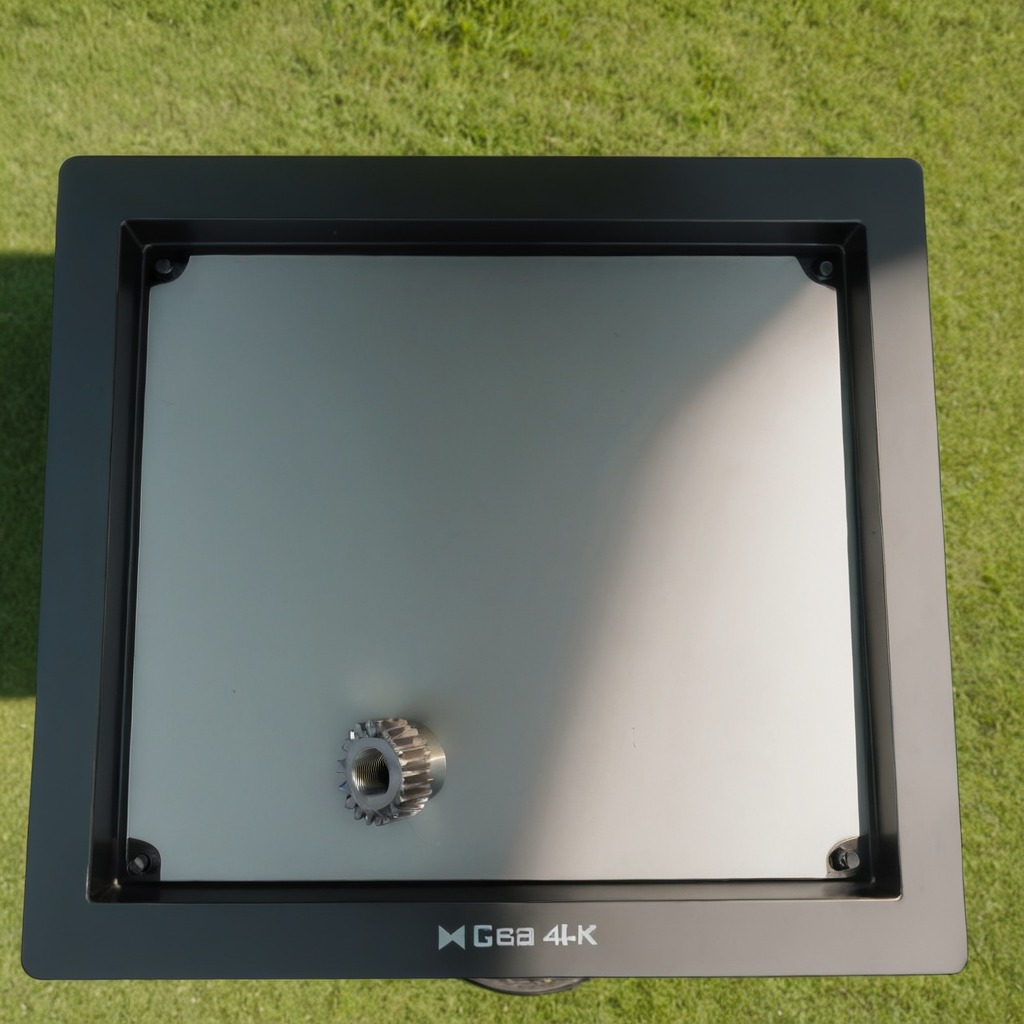
A steel gear with teeth is lying on the textured surface.